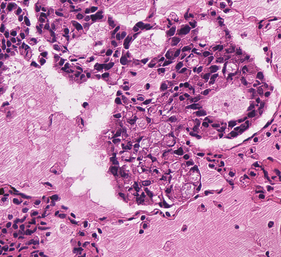
Tumor epithelial tissue: yes
Tumor-associated stroma tissue: no
Normal tissue: no